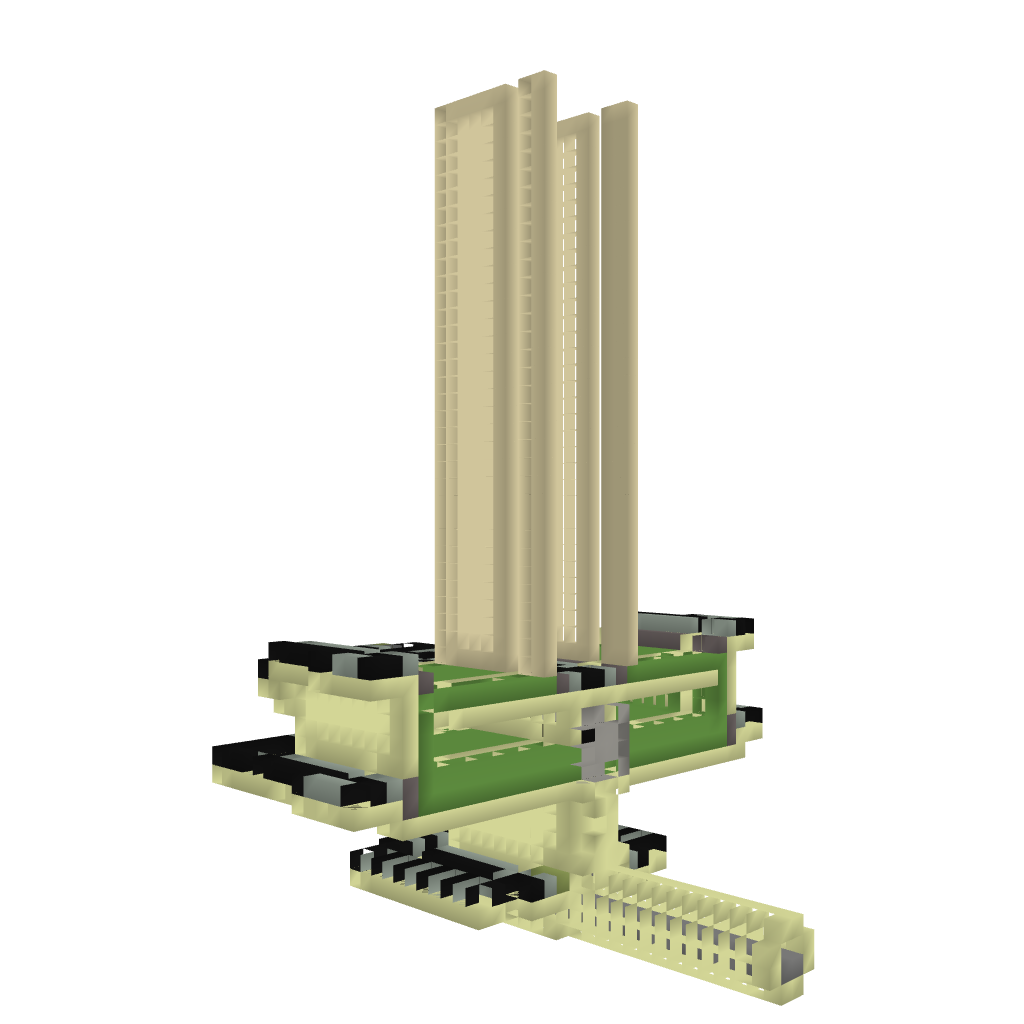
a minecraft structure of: Automatic Redstone 25x8-Shot TNT-Gun